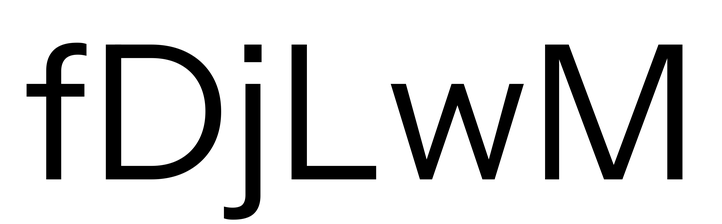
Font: InstrumentSans_Regular